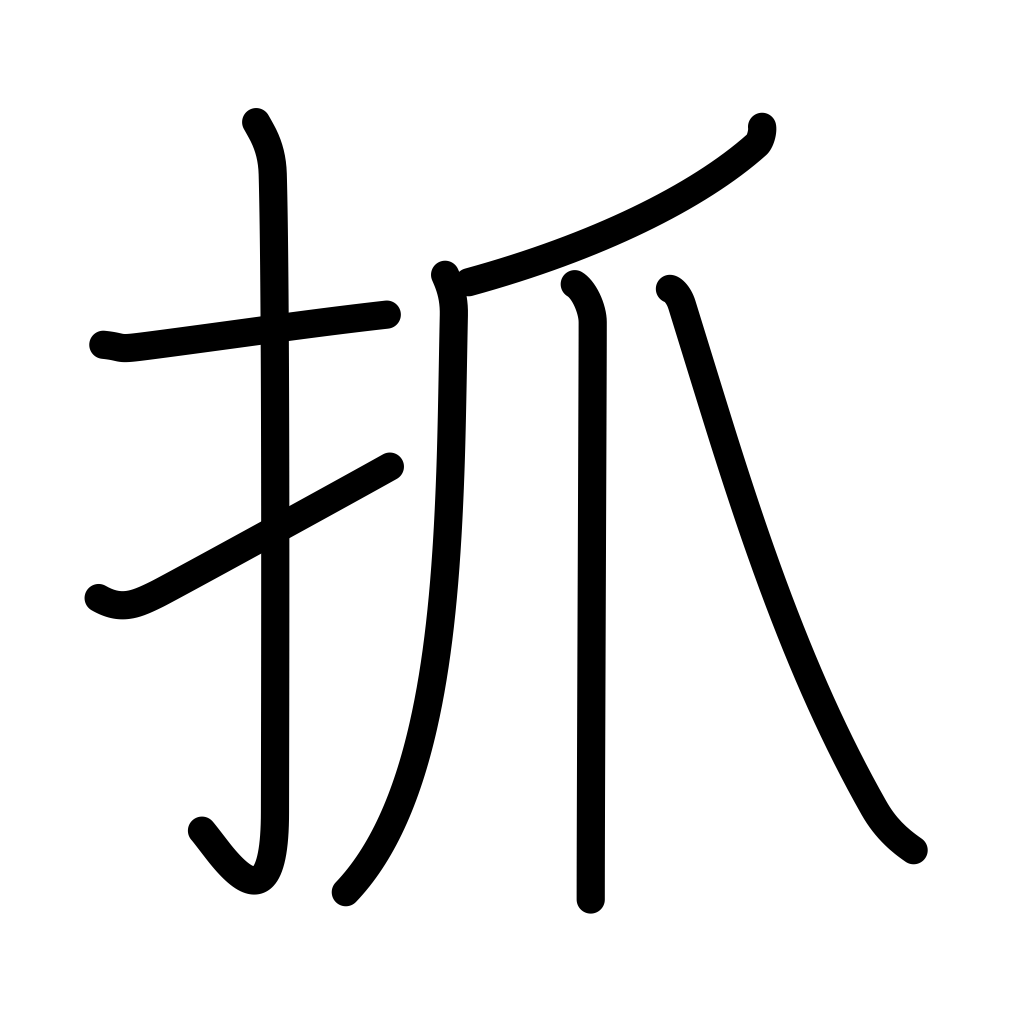
Meaning: pick, pinch, summarize